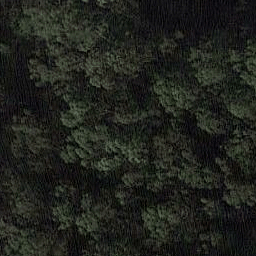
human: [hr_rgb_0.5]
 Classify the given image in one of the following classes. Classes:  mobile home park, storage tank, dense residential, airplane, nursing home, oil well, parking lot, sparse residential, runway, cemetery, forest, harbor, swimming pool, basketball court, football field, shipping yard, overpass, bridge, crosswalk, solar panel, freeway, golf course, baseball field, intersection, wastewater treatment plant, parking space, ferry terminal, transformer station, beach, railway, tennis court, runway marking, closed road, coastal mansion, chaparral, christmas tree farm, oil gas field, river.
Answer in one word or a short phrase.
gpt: forest